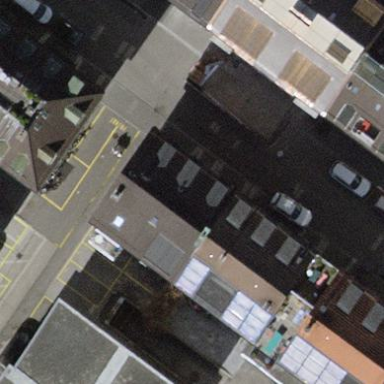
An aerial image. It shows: Parking lane for vehicles.